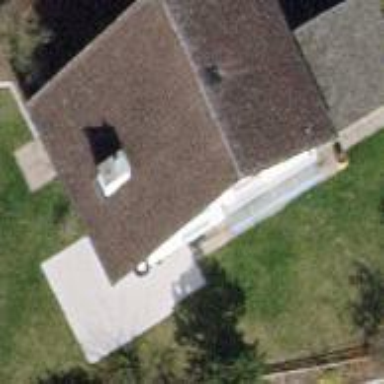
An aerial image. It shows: Building with tiled roof.